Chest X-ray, PA view. Patient: 59 years old, sex M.
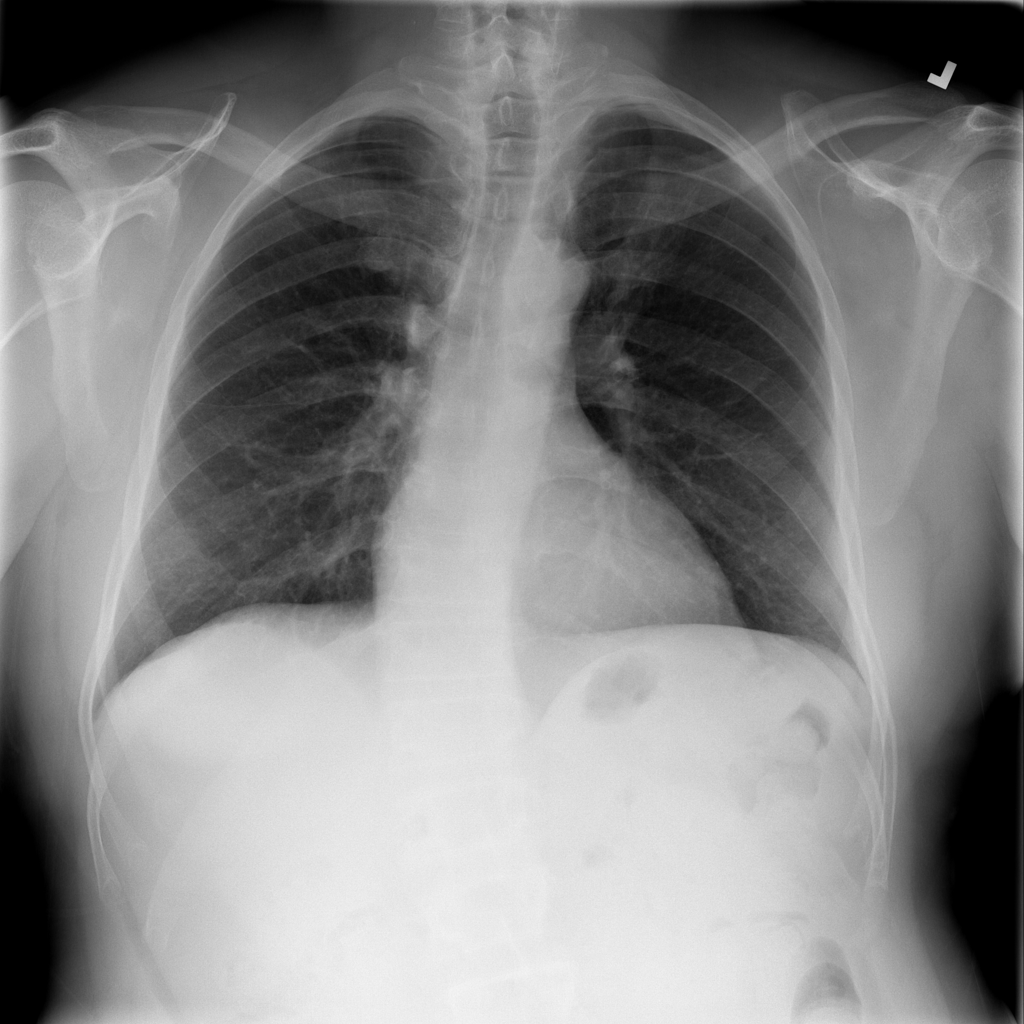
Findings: No Finding